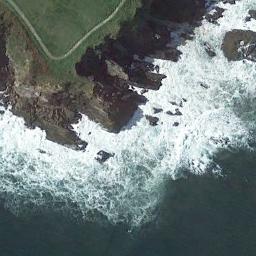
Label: beach